Question: I am using Highmaps in one of my web based application. Until now it was easy to modify it according to my use case but now i need to changes the border color of the region and i am unable to do it.
Code i have tried but failed:
'''
chart: {
plotBorderColor: '#ffffff',
borderColor: "#ffffff",
}
'''
See attached image what i want to achieve

Want to change the outline color to white
<URL>
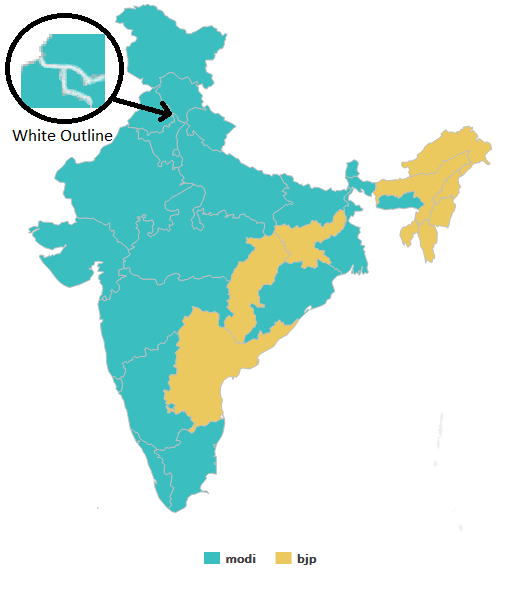
Answer: You can use the 'stroke' attribute of the 'path' element:
'''
path {
stroke: white;
}
'''